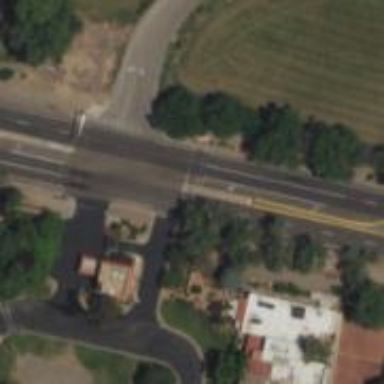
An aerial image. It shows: Road marking indicating solid crossing edge.